Question: How do I display the value of column 'Department' from 'tblDepartment' to 'tblEmployee' in a webform table? I have this code but it only displays the 'DeptID'.
This is the Page_load code
'''
sConn = new SqlConnection(sStr);
daEmp = new SqlDataAdapter("SELECT * FROM tblEmployee", sConn);
daDep = new SqlDataAdapter("SELECT * FROM tblDepartment", sConn);
dsEmp = new DataSet();
dsDep = new DataSet();
daEmp.Fill(dsEmp, "tblEmployee");
daDep.Fill(dsDep, "tblDepartment");
dsEmp.Tables["tblEmployee"].PrimaryKey = new DataColumn[] { dsEmp.Tables["tblEmployee"].Columns["EmployeeID"] };
DataTable dt = new DataTable();
dgvEmployee.DataSource = dsEmp.Tables["tblEmployee"];
dgvEmployee.DataBind();
'''
These are the tables

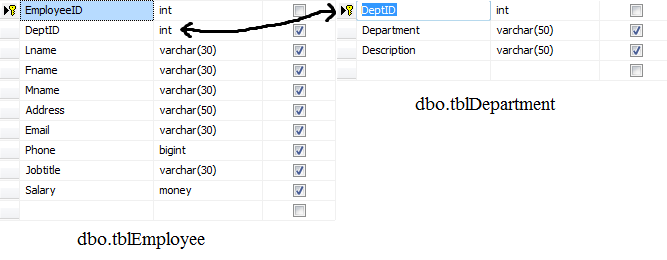
Answer: When you need to display information from two or more different 'tables' you can 'join' them based on relationship('primary key' and 'foreign key') columns:
You need to Replace this Query:
'''
SELECT * FROM tblEmployee
'''
With this:
'''
SELECT employee.*,department.Department
FROM tblEmployee employee
INNER JOIN tblDepartment department ON employee.DeptID=department.DeptID
'''